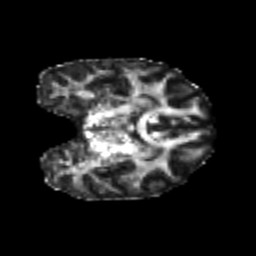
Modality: FA
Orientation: coronal
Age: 24
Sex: female
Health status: healthy
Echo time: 0.074 s